Question: I have the following jquery (part of Easy Tooltip plugin <URL> which displays a DIV as a stylized tooltip:
'''
$(this).hover(function(e){
content = (options.content != '') ? options.content : title
content = (options.useElement != '') ? $('#' + options.useElement).html() : content
$(this).attr('title', '')
if(content != '' && content != undefined){
$('body').append('<div id="' + options.tooltipId + '">"' + content + '</div>')
$('#' + options.tooltipId).css({
position: 'absolute'
, top: (e.pageY - options.yOffset) + 'px'
, left: (e.pageX + options.xOffset) + 'px'
, display: 'none'
})
.fadeIn('fast')
}
}
'''
CSS:
'''
#easyTooltip {
padding: 5px 10px;
border: 1px solid #227DD2;
background: #195fa4;
color: #fff;
white-space: pre-wrap;
width: 165px;
overflow: visible;
}
'''
Displays the following:

How can I modify the CSS or the function so
- 'easyToolTip''word-wrap: break-word'-
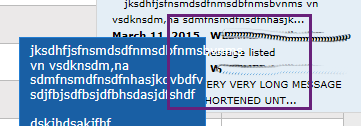
Answer: You could limit the horizontal position of the tooltip (plus its own width) to be less than the width of window:
'''
var maxLeft = window.innerWidth - 165;
var left = e.pageX + options.xOffset;
if (left > maxLeft)
left = maxLeft;
'''
Another approach would be to try jQuery UI's <URL>.